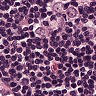
Metastatic tissue present: yes